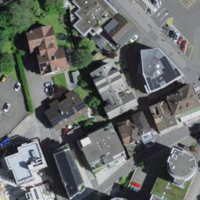
EUNIS habitat code: 54
Species observed at this site:
Prunus spinosa
Salvia pratensis